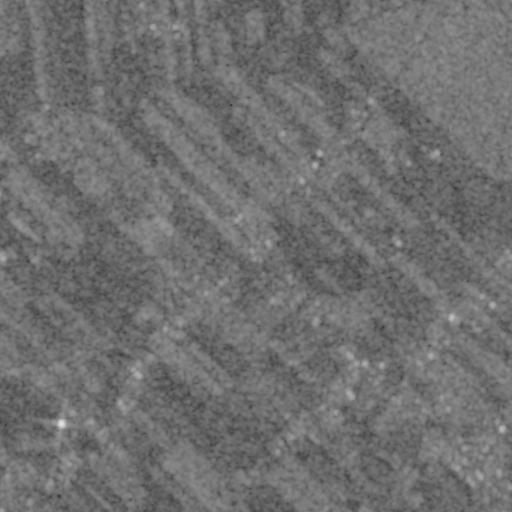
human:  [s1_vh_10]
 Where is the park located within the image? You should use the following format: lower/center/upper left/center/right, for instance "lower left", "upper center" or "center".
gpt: The park is located in the lower left of the image.
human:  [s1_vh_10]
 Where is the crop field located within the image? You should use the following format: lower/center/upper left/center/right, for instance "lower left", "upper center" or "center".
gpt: There is no crop field in the image.

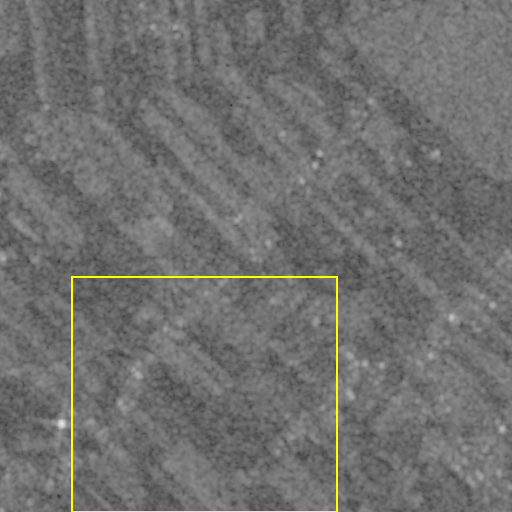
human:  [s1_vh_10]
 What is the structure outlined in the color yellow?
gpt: The structure outlined in yellow is a crop field.
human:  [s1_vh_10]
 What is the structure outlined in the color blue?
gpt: There is no blue outline.